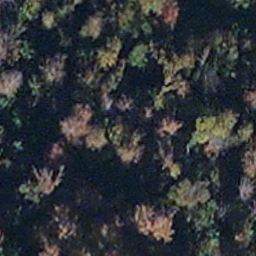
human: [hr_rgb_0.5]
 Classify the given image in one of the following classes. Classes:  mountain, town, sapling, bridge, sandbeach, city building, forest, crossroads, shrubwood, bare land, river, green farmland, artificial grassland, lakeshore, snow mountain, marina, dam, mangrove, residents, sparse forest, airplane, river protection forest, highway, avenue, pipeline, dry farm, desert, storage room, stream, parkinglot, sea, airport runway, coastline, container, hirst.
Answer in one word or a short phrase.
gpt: mangrove